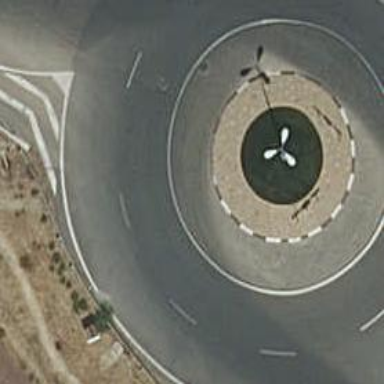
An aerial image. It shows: Unclassified road with asphalt surface leading to roundabout.